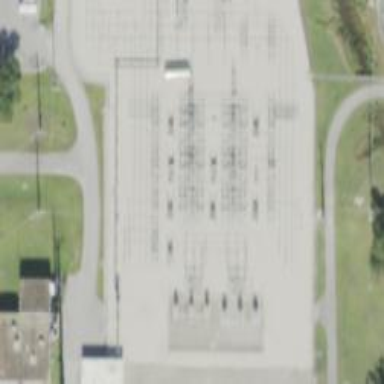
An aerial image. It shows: Switch used for power control.